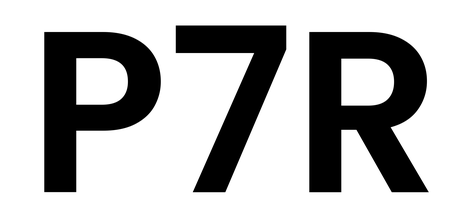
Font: Poppins-SemiBold